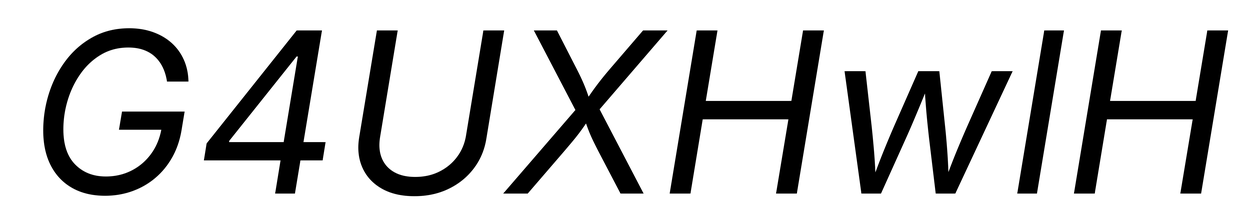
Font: Inter-Italic_Italic